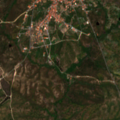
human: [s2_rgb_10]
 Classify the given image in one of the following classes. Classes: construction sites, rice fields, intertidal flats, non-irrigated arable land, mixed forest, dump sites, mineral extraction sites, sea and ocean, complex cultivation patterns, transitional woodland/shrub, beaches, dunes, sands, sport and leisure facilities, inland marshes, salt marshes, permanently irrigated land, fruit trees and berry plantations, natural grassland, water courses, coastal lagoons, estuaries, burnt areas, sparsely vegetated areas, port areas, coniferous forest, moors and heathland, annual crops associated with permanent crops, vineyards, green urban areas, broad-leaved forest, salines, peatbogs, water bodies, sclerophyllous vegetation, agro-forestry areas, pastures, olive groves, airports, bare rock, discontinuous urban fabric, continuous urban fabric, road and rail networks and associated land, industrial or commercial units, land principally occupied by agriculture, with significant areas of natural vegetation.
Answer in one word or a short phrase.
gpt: discontinuous urban fabric, olive groves, complex cultivation patterns, land principally occupied by agriculture, with significant areas of natural vegetation, agro-forestry areas, transitional woodland/shrub